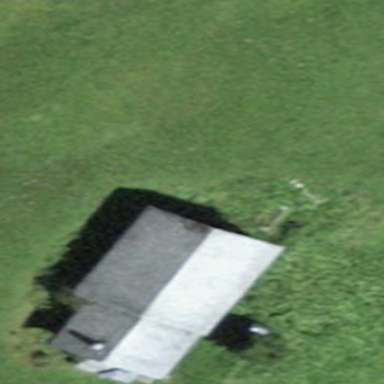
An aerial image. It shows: Detached building with gabled roof.